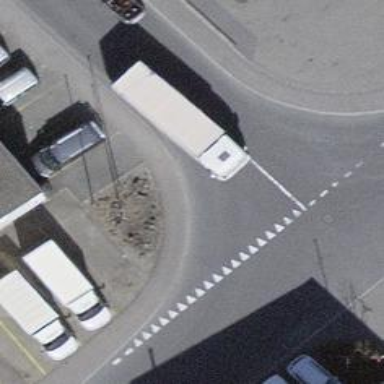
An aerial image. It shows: Kerb serving as barrier.